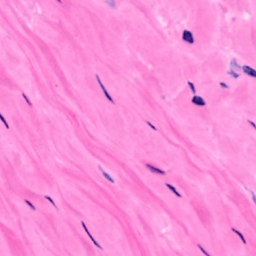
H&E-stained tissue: Breast